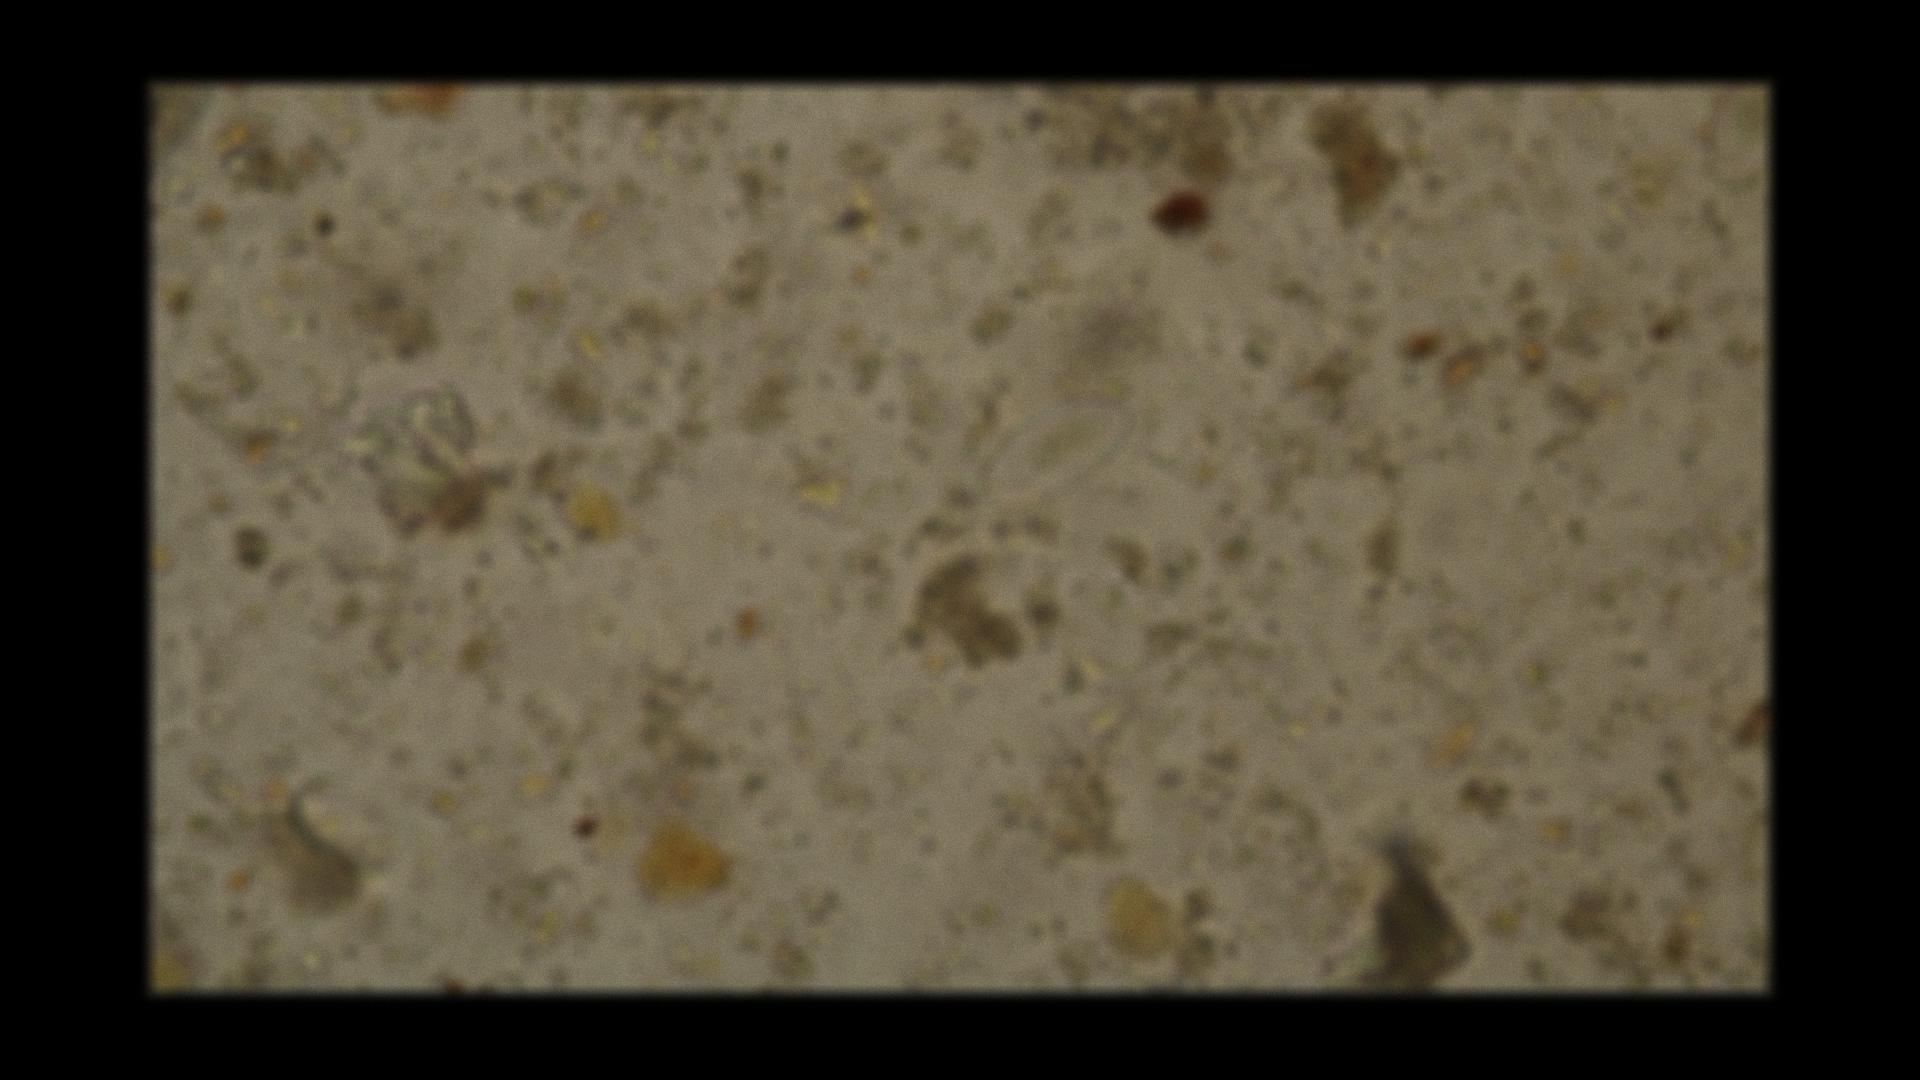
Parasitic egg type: Enterobius vermicularis